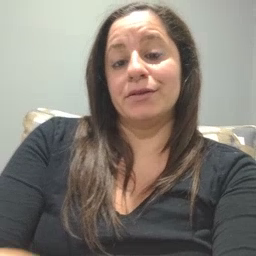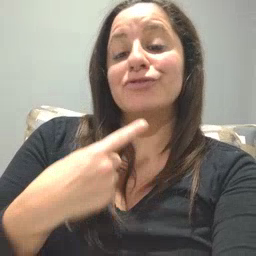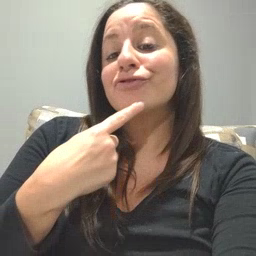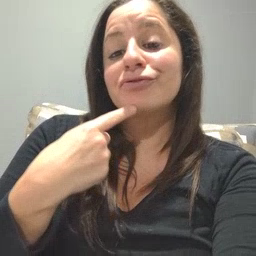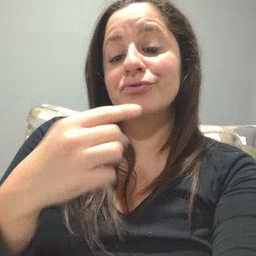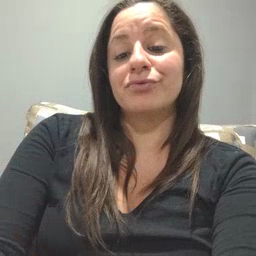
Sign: chin